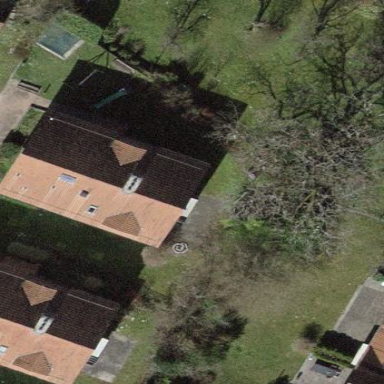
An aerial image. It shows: Residential building.